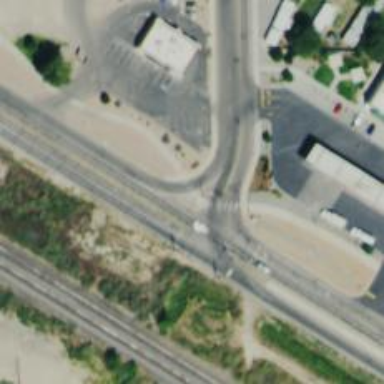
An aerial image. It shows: Marked crossing with zebra markings on the road.